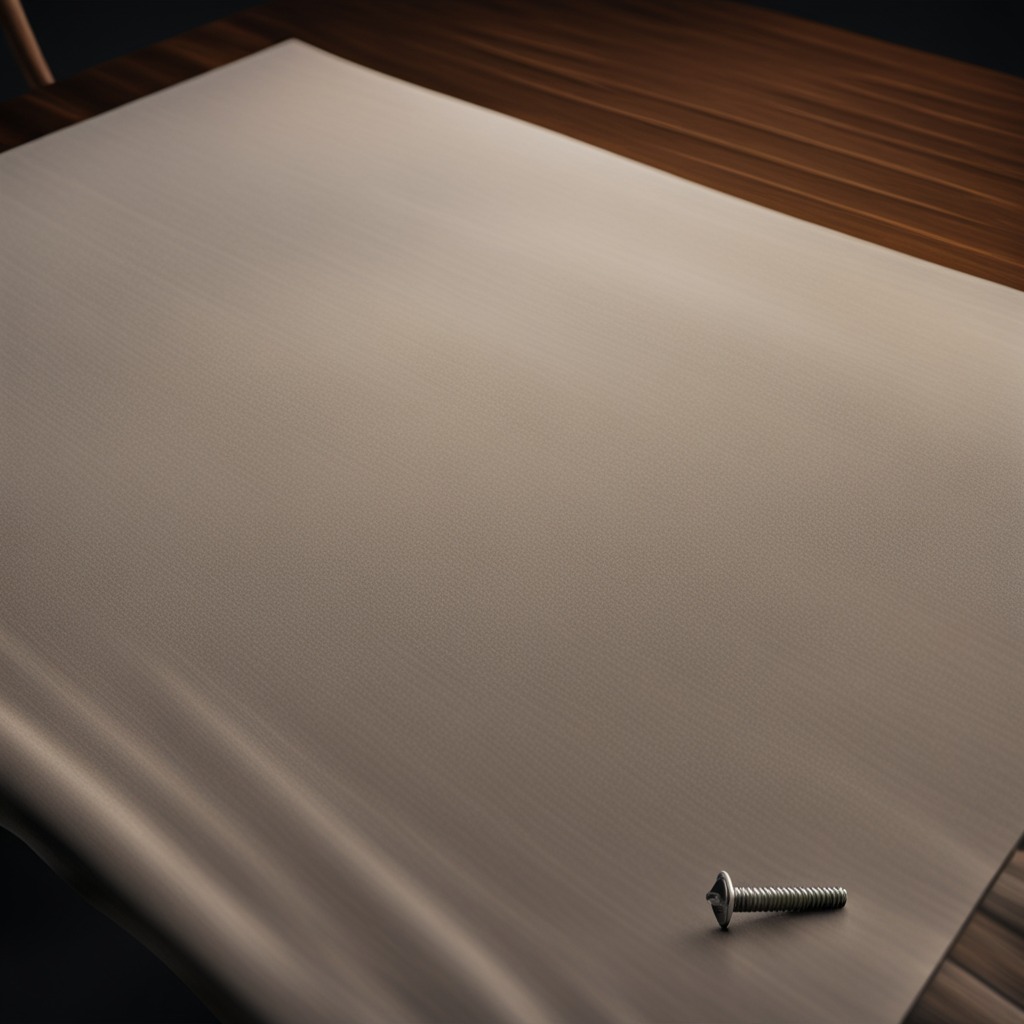
A metal screw is lying on the wooden table.